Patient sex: M
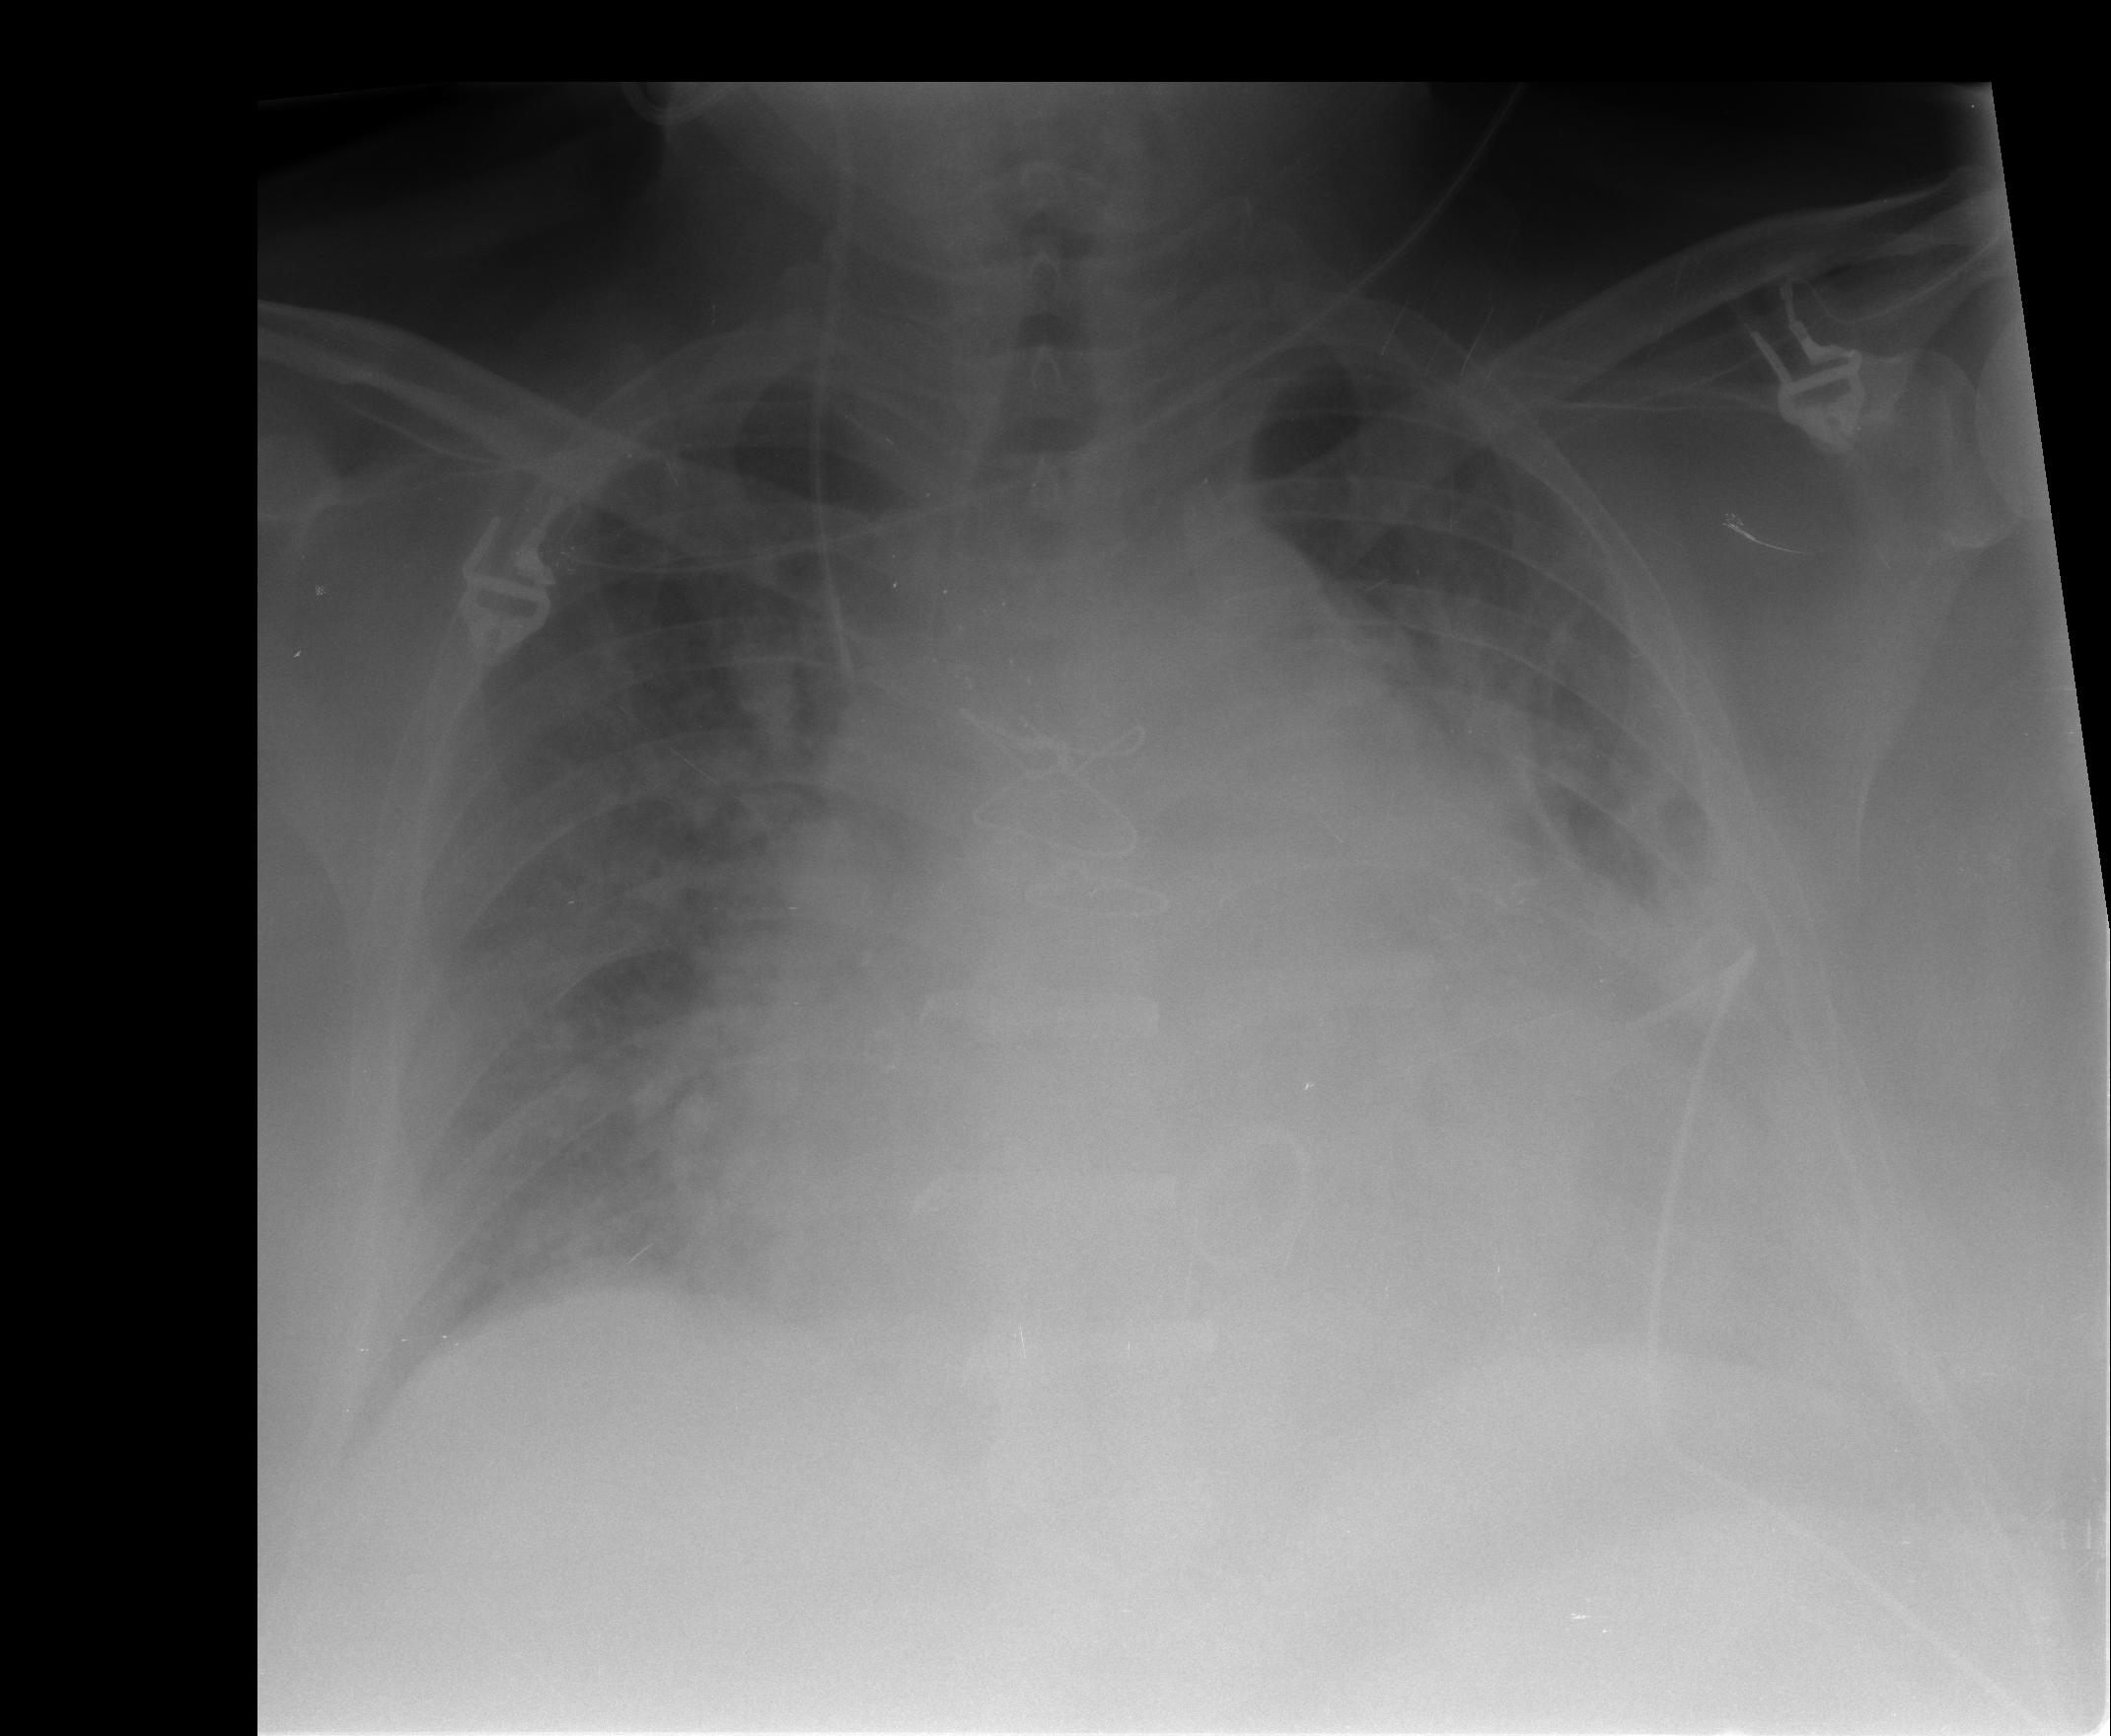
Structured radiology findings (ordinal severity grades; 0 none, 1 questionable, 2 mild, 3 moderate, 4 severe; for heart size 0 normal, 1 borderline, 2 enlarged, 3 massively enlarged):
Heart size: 2
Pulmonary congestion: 2
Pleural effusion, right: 1
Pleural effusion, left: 2
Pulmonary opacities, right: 0
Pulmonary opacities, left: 1
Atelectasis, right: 2
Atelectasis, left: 2